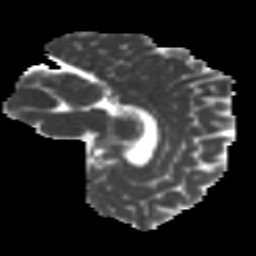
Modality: MD
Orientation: sagittal
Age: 20
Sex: male
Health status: ill
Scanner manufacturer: ge
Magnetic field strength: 3 T
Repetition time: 6.776 s
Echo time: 0.0794 s